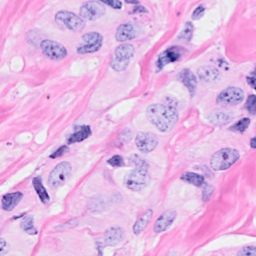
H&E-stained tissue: Breast